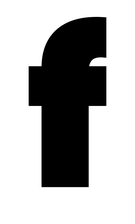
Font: Poppins-Black